Question: I am working on a project for class: It's about the statistical evaluation of four different French Roulette (37 numbers) strategies.
The first two are very simple:
- -
Please find the code below:
'''
BettingOnRed <- function(){
ball <- sample(1:37, 1, replace=TRUE)
if(ball <= 18) amount_won <- 1
else amount_won <- -1
c(amount_won, 1)
}
BettingOnNumber <- function() {
myNumber <- 17
ball <- sample(0:36, 1, replace=TRUE)
if(myNumber == ball) amount_won <- 35
else amount_won <- -1
c(amount_won, 1)
}
'''
Each function returns a vector of 'length = 2' containing the amount won and the number of bets made (which is always equal to one in these two functions: this value plays a role in the other strategies...).
Even though they appear to be simple, if we calculate the percentage error of the expected winnings and the proportion of wins per game, we partly get huge errors. Please see the table below:

In order to calculate the expected values, I set up a function 'simulation()' which repeats each game 100,000 times and calculates the values you find in the table.
What I don't understand is: Why is the percentage error of the winnings per game B so huge, whereas the percentage error of the proportion of games won of B is so small ?
Please find here the formulas we used to calculate the exact values and the percentage error for game B:
- 'EstWin'- 'EstProp'
The respective exact values are:
- -
Percentage Errors:
- -
How do you explain this error? Why are the errors of B not the same? Am I missing an important fact about probability here ?
Find below the responsible part of my function 'simulation':
(As first argument, it takes one of the two functions from above)
'''
simulation <- function(f, n = 100000){
result <- numeric(8)
winnings <- numeric(n)
games_won <- numeric(n)
for (i in 1:n){
fnct <- f()
winnings[i] <- fnct[1]
games_won[i] <- ifelse(fnct[1] > 0, 1, 0)
}
result[1] <- mean(winnings)
result[2] <- mean(games_won)
result
}
'''
Note that this is not the whole function, I just deleted the unnecessary part for this problem.
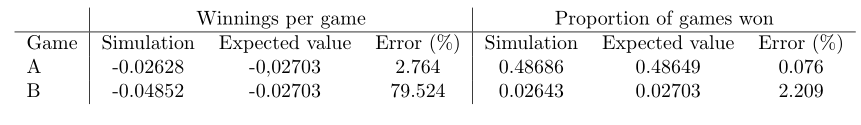
Answer: your results seem correct; there's more variation than you think (variation in bet-on-number is greater than variation in bet-on-red ...)
There are lots of aspects of your simulations that could be streamlined, but I think your basic framework is correct. Really the only thing that you're missing is the amount of variation expected in the output; if you examine this you'll see that the deviations between observed and expected are really not surprising. (You could actually compute this variance analytically, but here I'll do it by brute force.)
Simulate 100 runs, each with 100,000 games. I'm using 'plyr::raply()' for convenience (it assembles your results automatically and implements a progress bar), but you could do it just as well with 'replicate()', or with a 'for' loop.
'''
set.seed(101)
library(plyr)
rr <- raply(100,simulation(BettingOnNumber,100000),.progress="text")
'''
Plot the distribution of mean winnings: blue=expected, red=observed from your single simulation.
'''
par(las=1,bty="l")
hist(rr[,1],col="gray",breaks=30,
xlab="mean amount won in 100,000 games",
ylab="Frequency (100 runs)")
exp_val <- -0.02703
obs_val <- -0.04852
abline(v=c(obs_val,exp_val),col=c("red","blue"),lwd=2)
'''
<URL>
Here's a computation of how surprising this degree of deviation is:
'''
mean(abs(rr[,1]-exp_val)>abs(obs_val-exp_val)) ## 0.21
'''
This means that you'd get the degree of deviation between expected and observed that you saw, or more deviation, about 21% of the time (this is essentially a frequentist p-value for your result).
Try this experiment with the betting-on-red strategy and you'll see how much smaller the variance is ...